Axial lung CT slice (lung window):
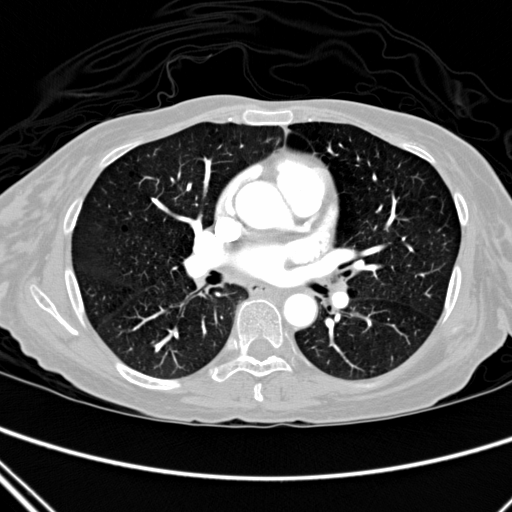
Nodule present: no